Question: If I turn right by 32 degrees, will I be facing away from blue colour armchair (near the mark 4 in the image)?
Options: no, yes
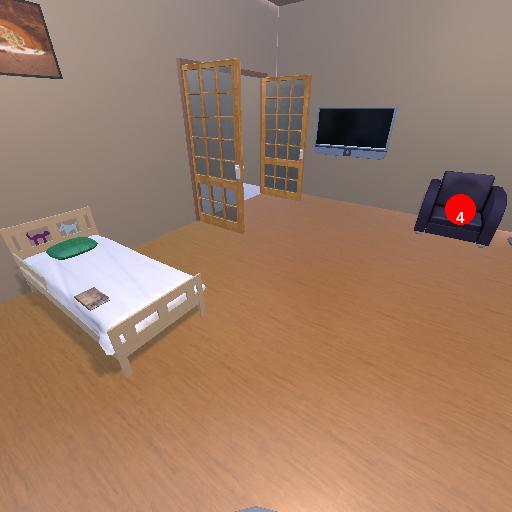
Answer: no